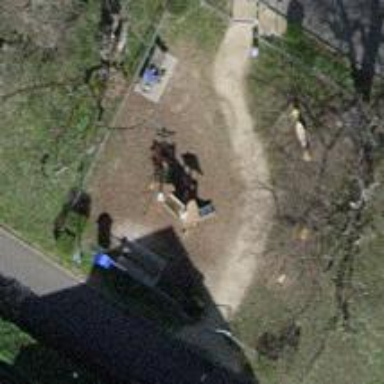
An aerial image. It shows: Playground area for leisure activities on the land.